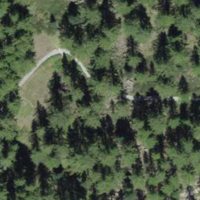
EUNIS habitat code: 43
Species observed at this site:
Berberis vulgaris
Campanula thyrsoides
Graphosoma italicum
Verbascum thapsus
Satyrus ferula
Parnassius apollo
Lactuca perennis